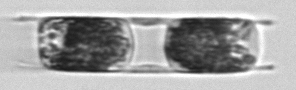
Label: Hemiaulus